Aerial crown-view tile of a tropical tree (Barro Colorado Island, Panama), acquired 20250124:
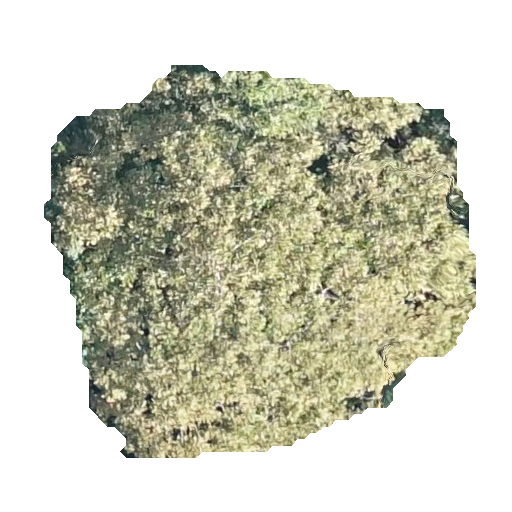
Species: Dipteryx oleifera
GBIF accepted scientific name: Dipteryx oleifera
Crown area: 194.456 m²